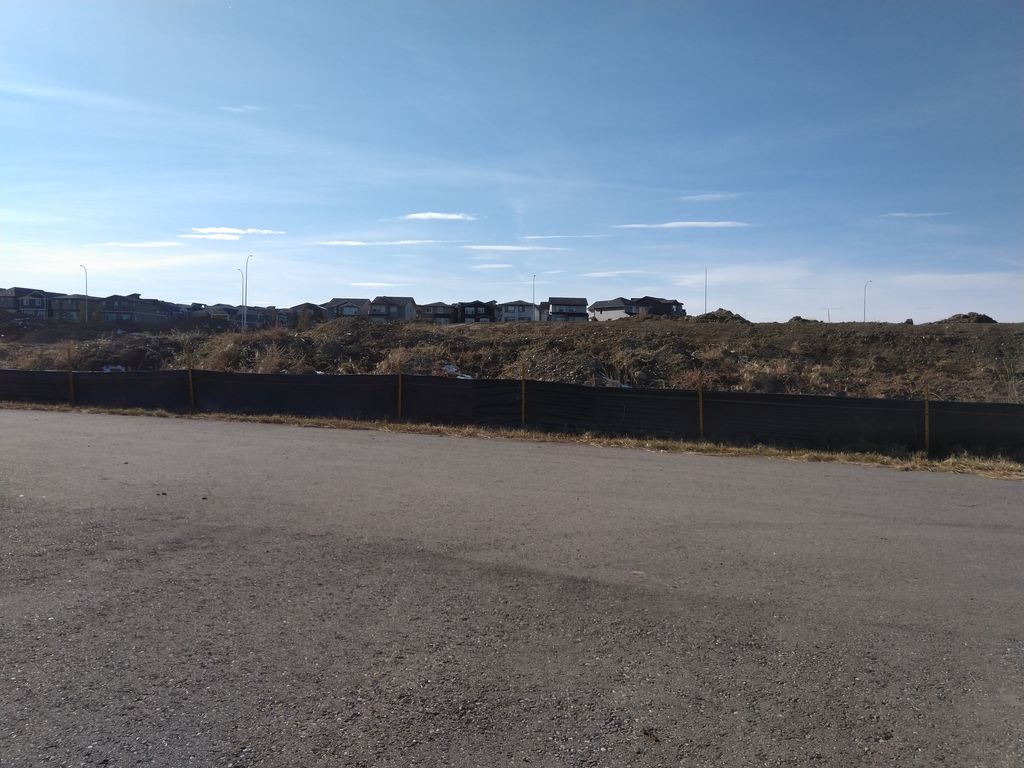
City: calgary